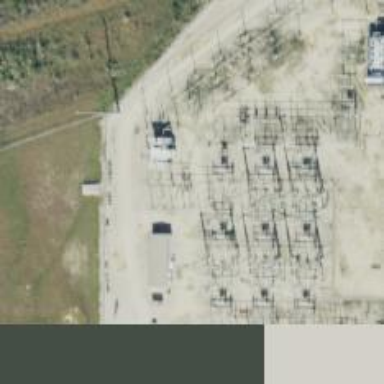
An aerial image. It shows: Switch used for power control.